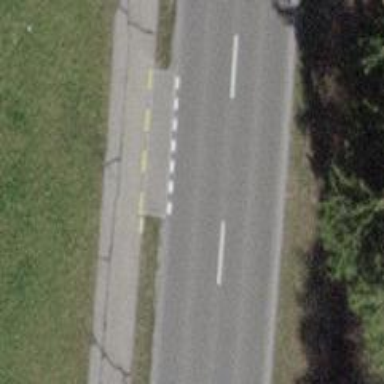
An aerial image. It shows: Cycleway.